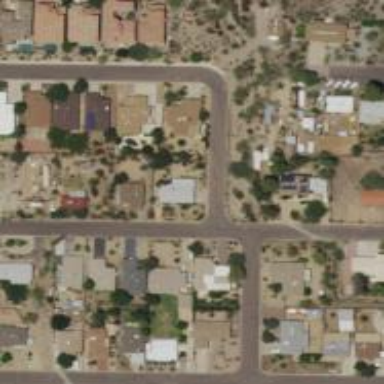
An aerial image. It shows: Residential road.